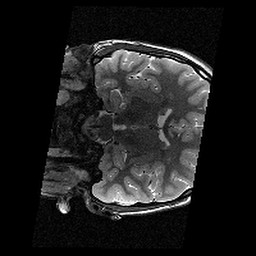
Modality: T2w
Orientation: coronal
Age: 13
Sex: female
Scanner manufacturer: siemens
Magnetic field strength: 3 T
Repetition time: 9.23 s
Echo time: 0.067 s